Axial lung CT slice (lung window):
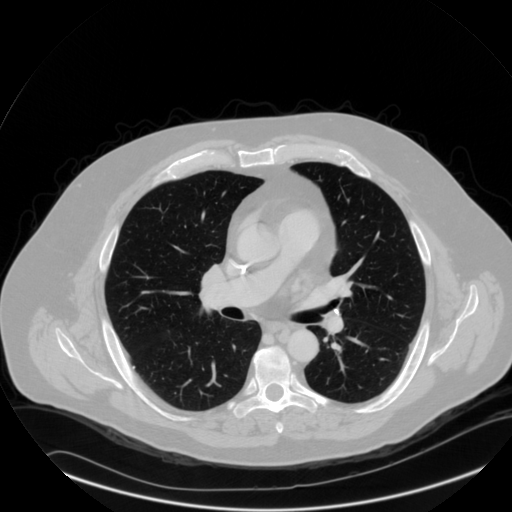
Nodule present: no